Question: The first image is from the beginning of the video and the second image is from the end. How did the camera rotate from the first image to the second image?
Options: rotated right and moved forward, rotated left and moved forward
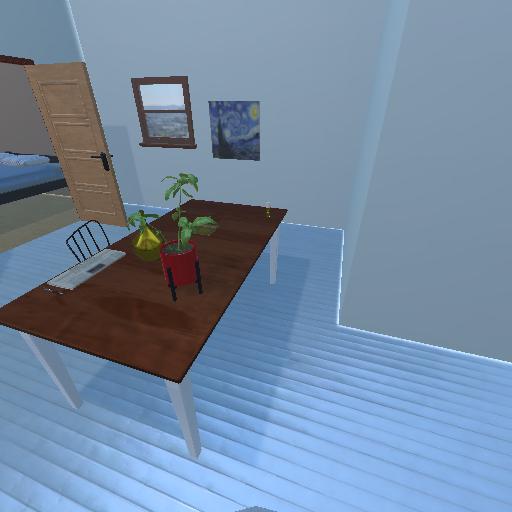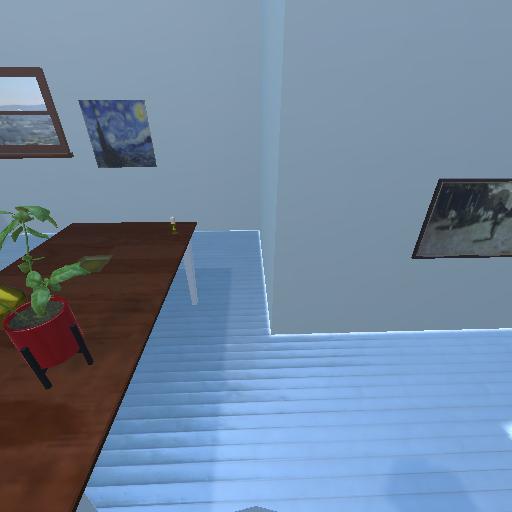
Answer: rotated right and moved forward